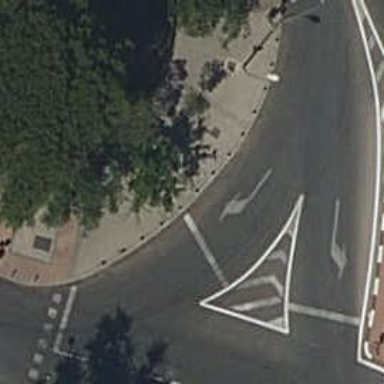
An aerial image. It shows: Road with traffic signals.